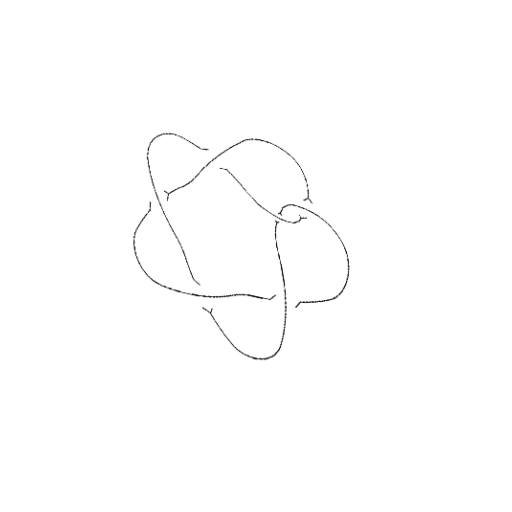
Crossing number: 6